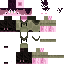
A male human skin with medium skin, wearing brown long hair dressed in a blue hoodie and black pants, featuring a closed mouth.